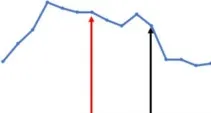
Phenoxybenzamine was used from the 7th day. The red arrow indicates the start of the treatment with phenoxybenzamine, and the black arrow indicates the increase of the dosage of phenoxybenzamine. (D) Liver function tests, aspartate transaminase, and alkaline phosphatase.
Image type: pathology (immunostaining)